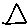
Label: triangle